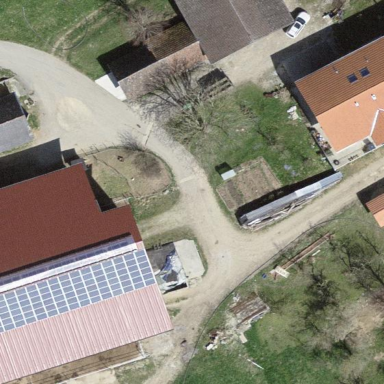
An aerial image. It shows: Farmyard area.